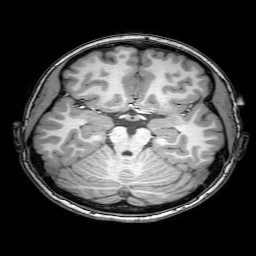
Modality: T1w
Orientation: coronal